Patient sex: M
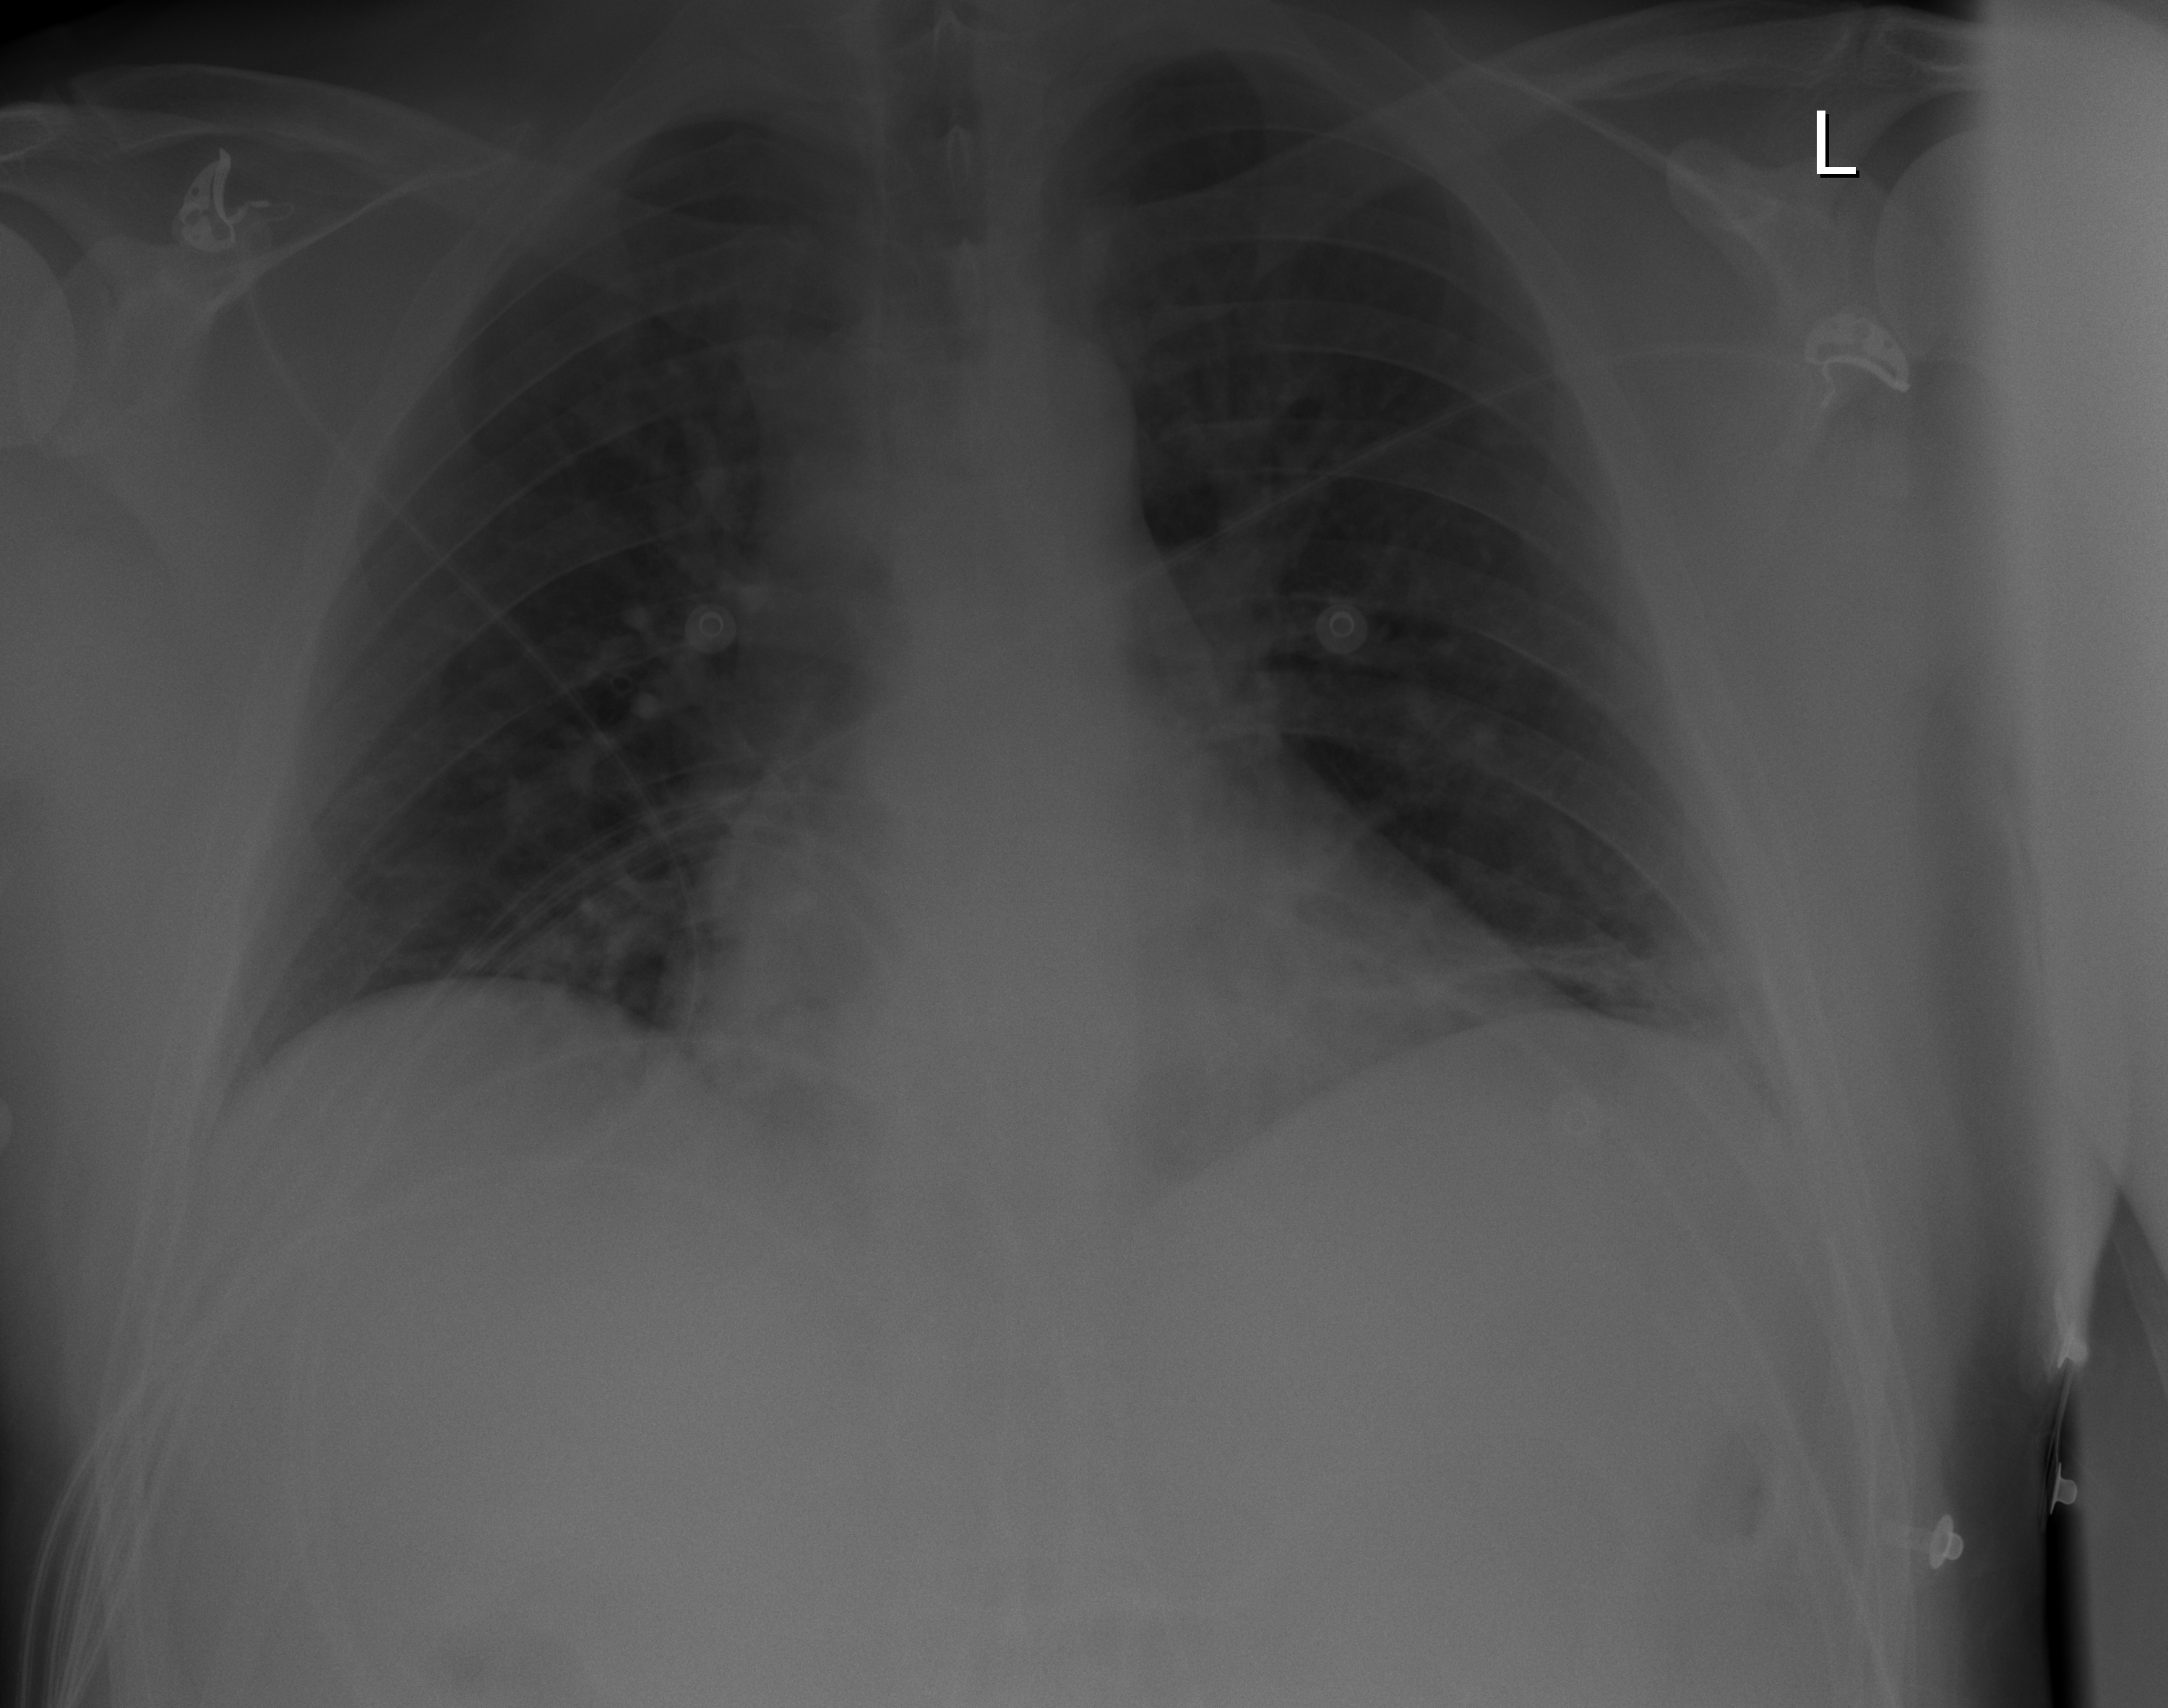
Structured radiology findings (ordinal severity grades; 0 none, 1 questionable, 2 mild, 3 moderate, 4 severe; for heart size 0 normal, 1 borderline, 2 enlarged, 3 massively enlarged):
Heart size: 0
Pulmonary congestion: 2
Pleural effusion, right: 0
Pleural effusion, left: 0
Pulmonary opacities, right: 0
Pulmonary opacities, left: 0
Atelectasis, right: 0
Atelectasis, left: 2